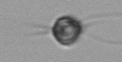
Label: Acanthoica_quattrospina